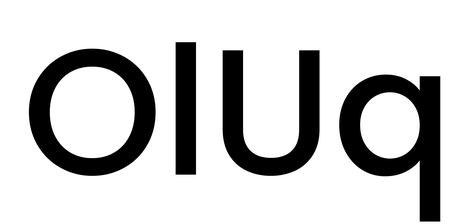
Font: Poppins-Medium